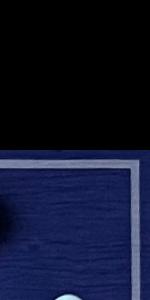
Label: Empty